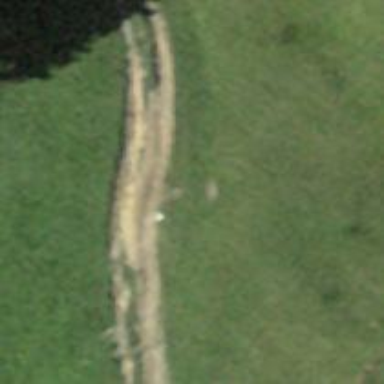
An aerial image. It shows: Track with grade 3 surface.